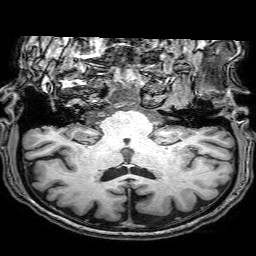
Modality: T1w
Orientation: sagittal
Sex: male
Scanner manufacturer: philips
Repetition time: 0.008227 s
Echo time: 0.00379 s